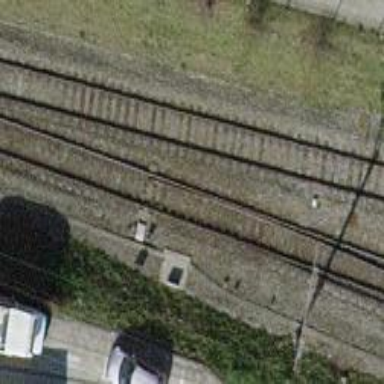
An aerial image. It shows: Railway switch.